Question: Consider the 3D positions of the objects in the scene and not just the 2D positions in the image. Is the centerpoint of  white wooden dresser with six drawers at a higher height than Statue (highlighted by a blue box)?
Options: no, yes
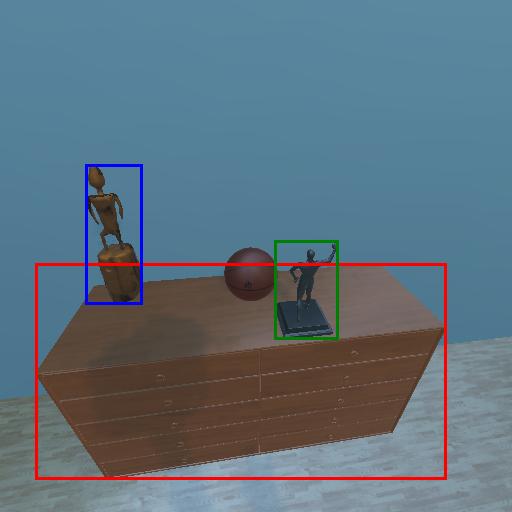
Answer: no